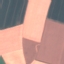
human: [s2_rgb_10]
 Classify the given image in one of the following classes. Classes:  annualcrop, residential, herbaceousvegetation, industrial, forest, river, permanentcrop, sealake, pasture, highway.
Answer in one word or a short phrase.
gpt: AnnualCrop